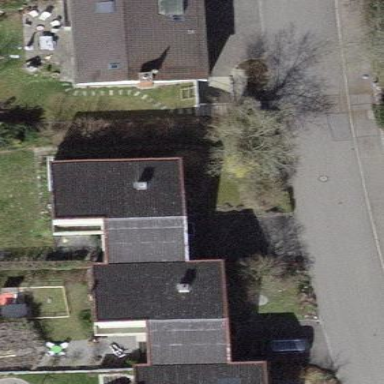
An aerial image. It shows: Residential building.